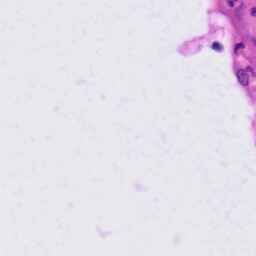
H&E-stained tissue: Tonsil